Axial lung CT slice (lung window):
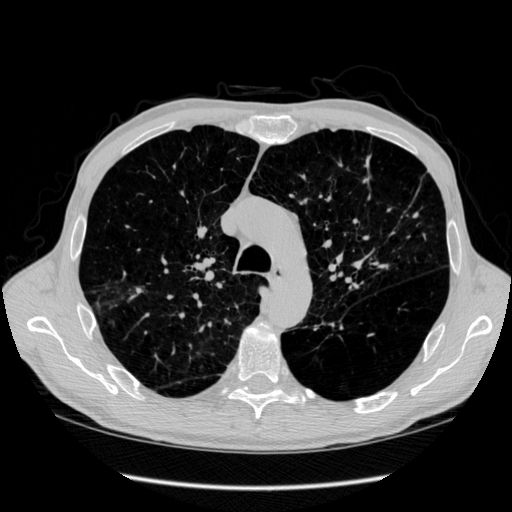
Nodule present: yes
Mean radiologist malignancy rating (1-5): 3